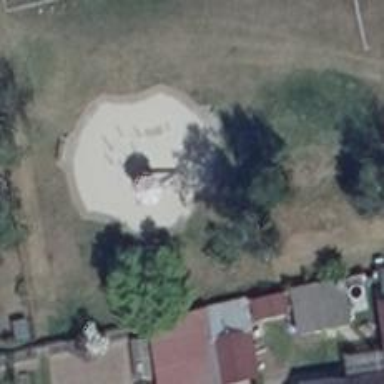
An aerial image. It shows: Playground with pebblestone surface.